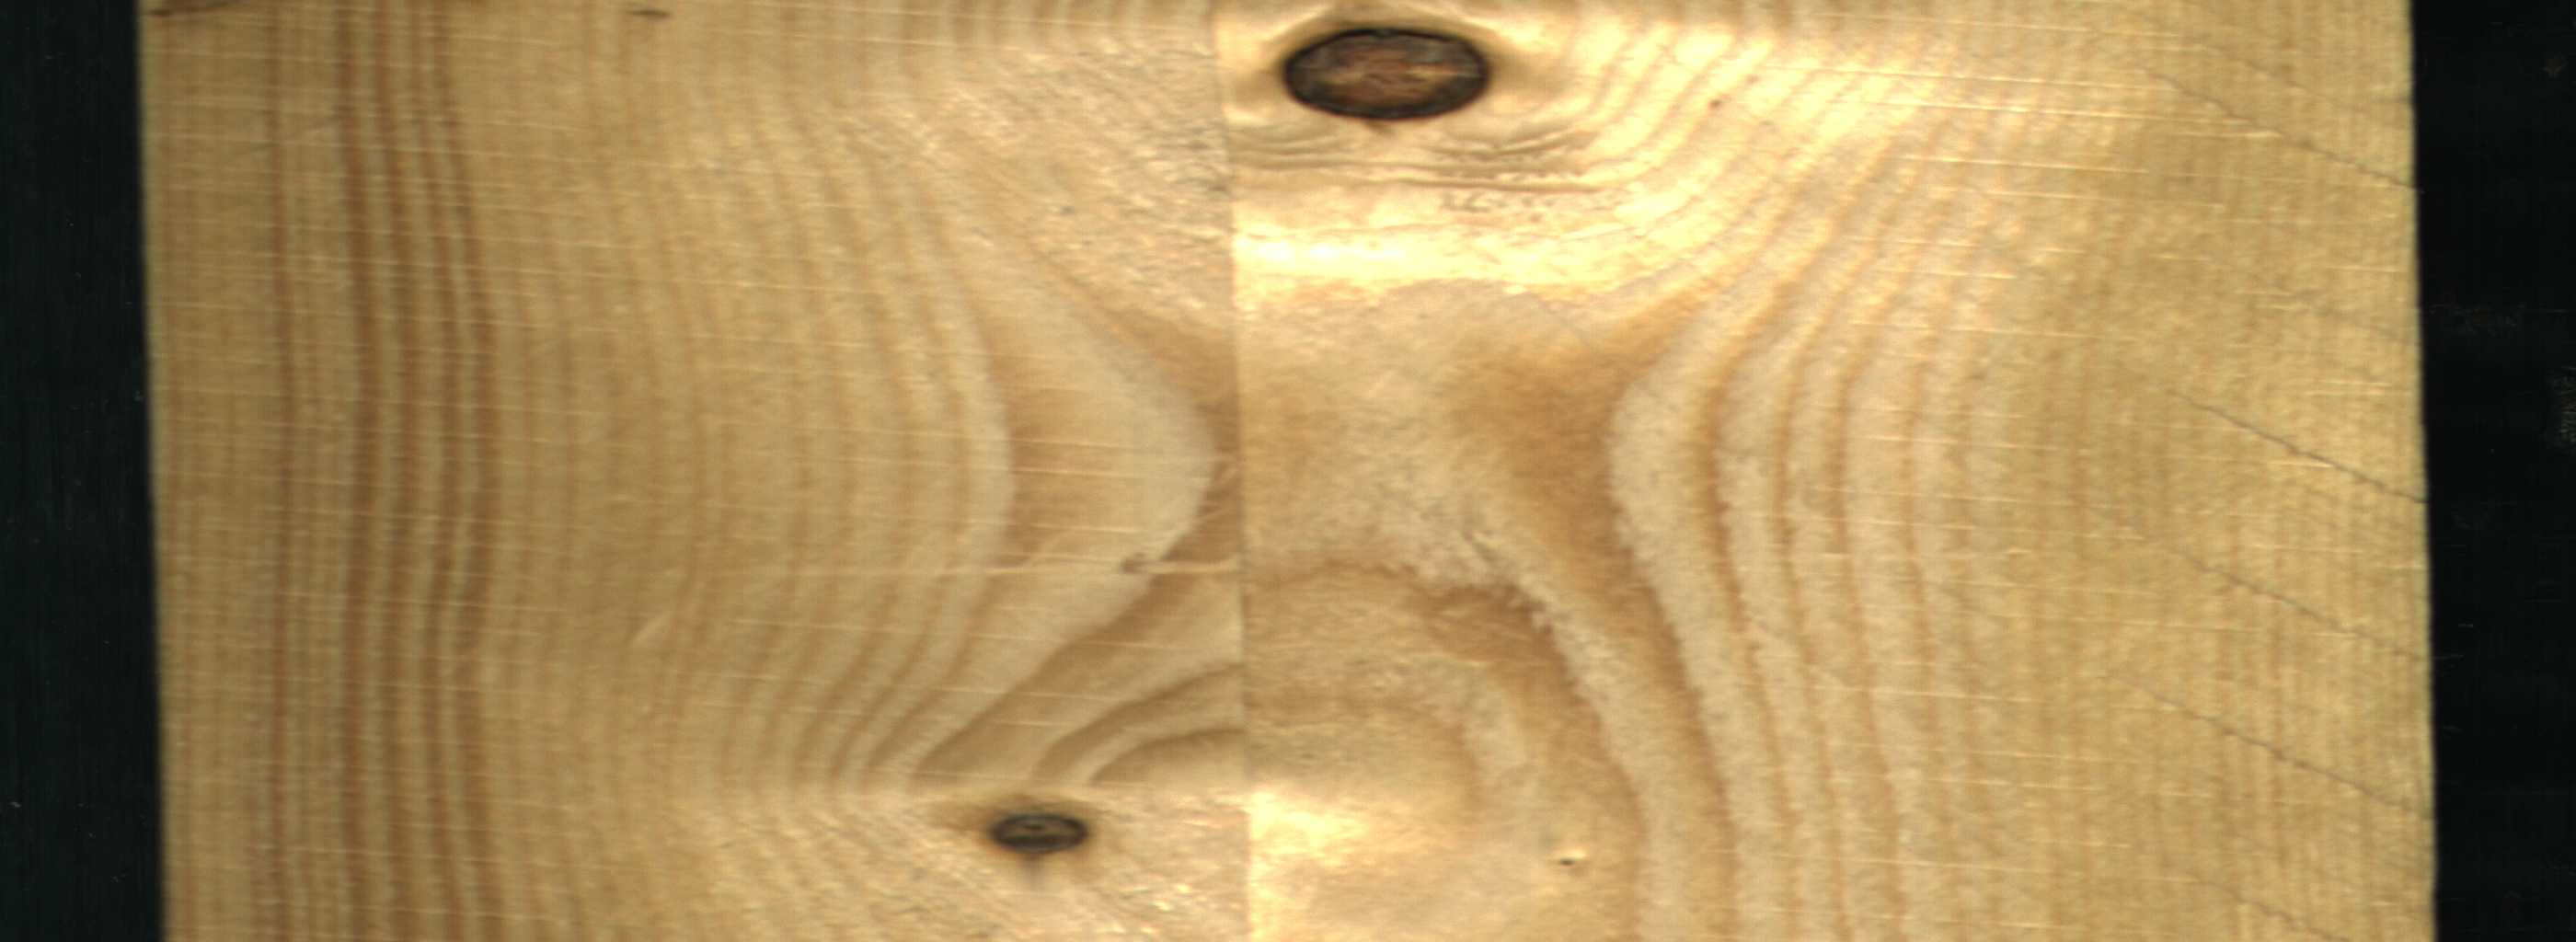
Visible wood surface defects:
Dead_Knot
Dead_Knot